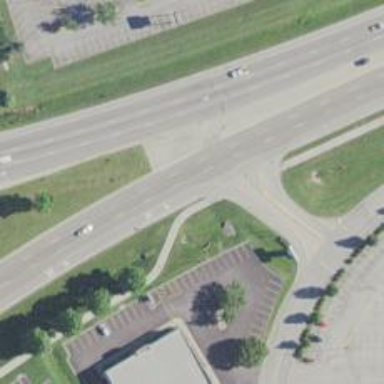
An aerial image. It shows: Trunk link highway.